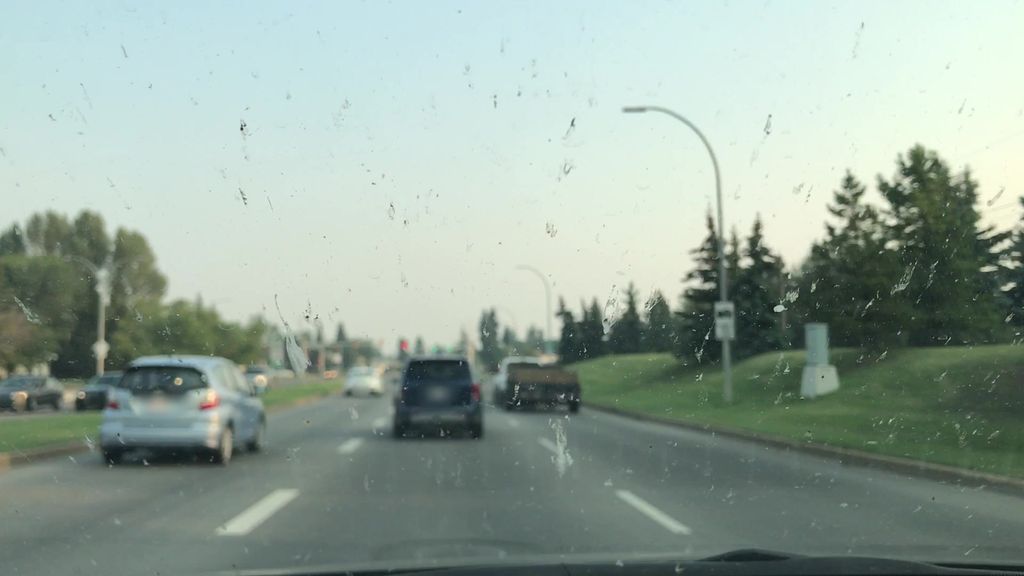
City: edmonton